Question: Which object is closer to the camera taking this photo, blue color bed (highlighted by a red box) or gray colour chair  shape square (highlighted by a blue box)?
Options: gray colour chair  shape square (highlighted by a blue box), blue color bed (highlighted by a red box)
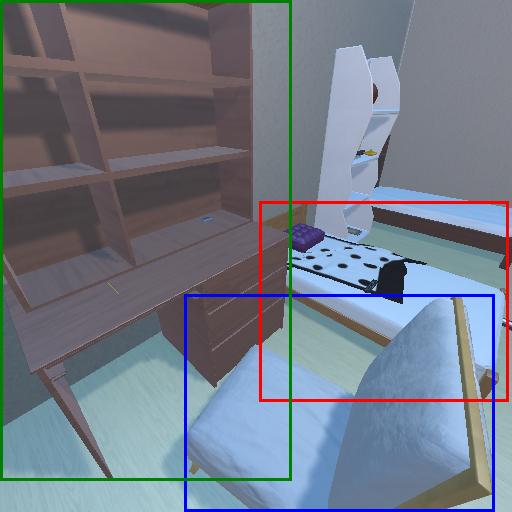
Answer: gray colour chair  shape square (highlighted by a blue box)